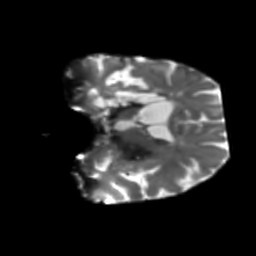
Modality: T2w
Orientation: coronal
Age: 75
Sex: female
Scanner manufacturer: siemens
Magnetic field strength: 3 T
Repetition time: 5.25 s
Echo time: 0.08 s